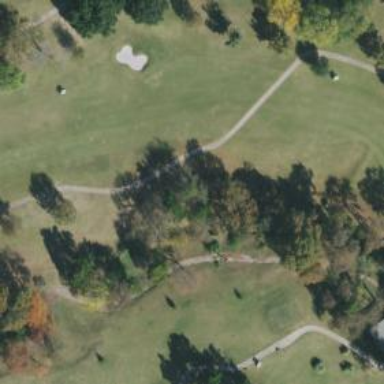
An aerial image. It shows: Service road used as golf cart path.